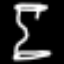
Label: hourglass